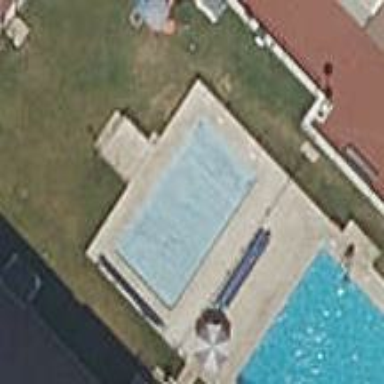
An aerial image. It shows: Swimming pool located in leisure land.